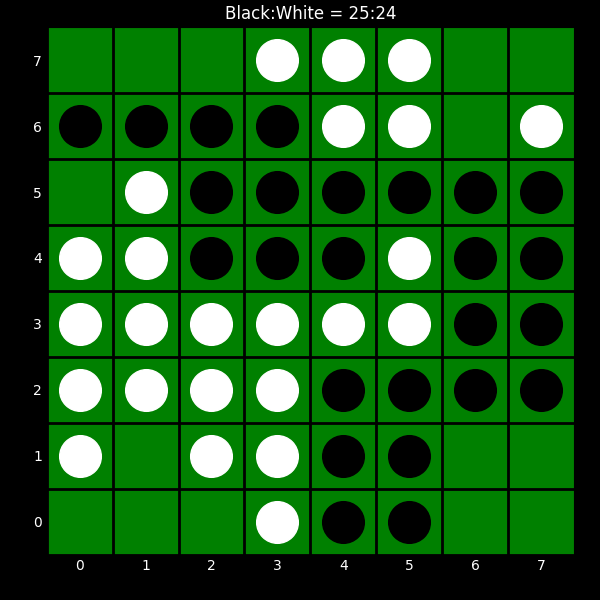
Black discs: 25
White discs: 24